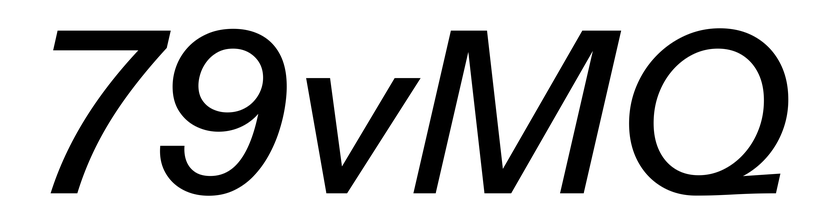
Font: InstrumentSans-Italic_Medium_Italic